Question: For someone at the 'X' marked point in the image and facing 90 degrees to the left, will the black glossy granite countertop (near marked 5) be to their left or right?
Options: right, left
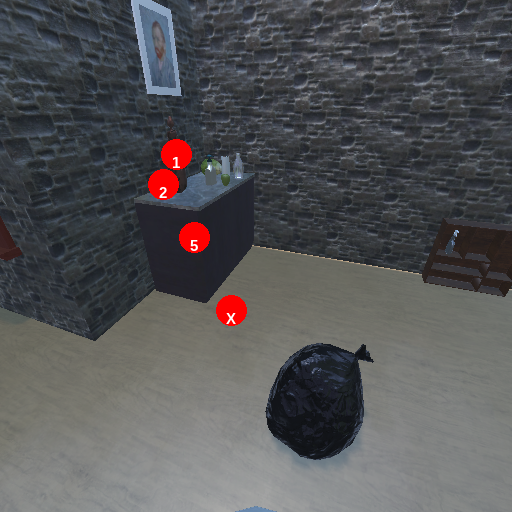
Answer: right